Here is a 2-D grayscale rendering of raw rotating-machine vibration samples (signal-to-image). Classify the rotor condition as one of: normal, misalignment, unbalance, looseness.
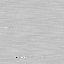
Answer: unbalance